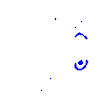
Particle: pion